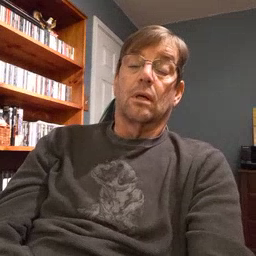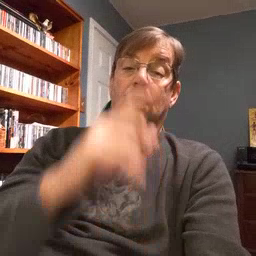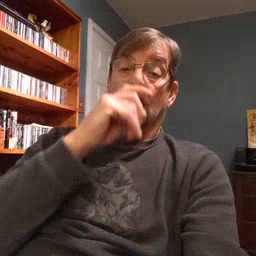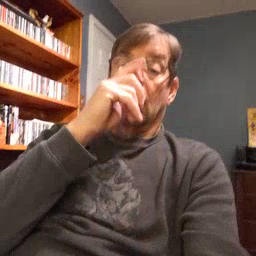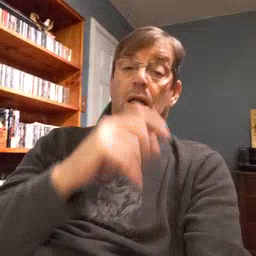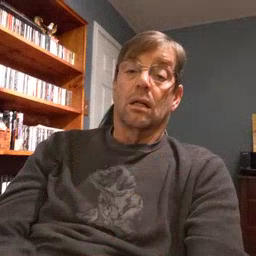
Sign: doll